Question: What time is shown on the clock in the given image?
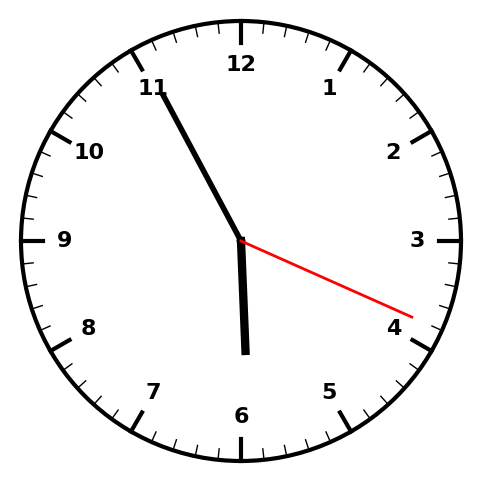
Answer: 05:55:19